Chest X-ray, PA view. Patient: 47 years old, sex M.
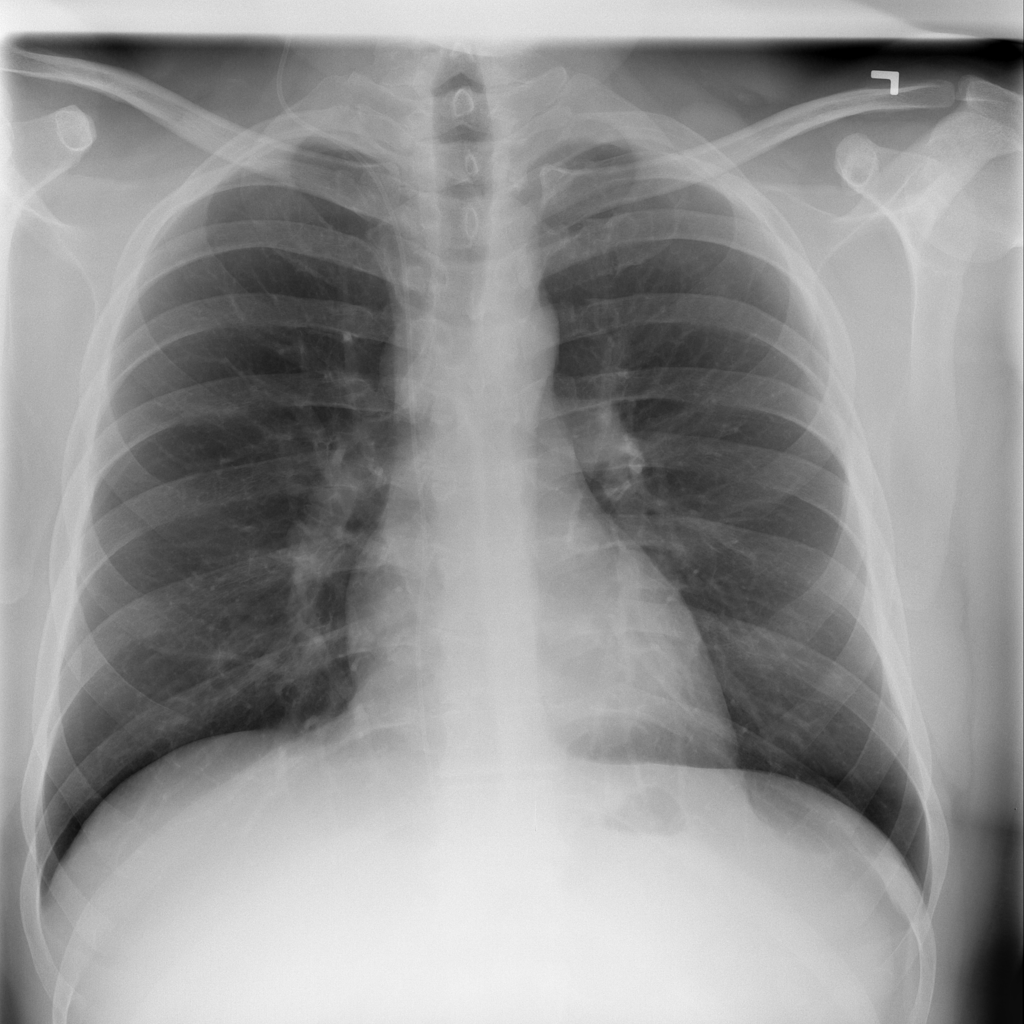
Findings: No Finding